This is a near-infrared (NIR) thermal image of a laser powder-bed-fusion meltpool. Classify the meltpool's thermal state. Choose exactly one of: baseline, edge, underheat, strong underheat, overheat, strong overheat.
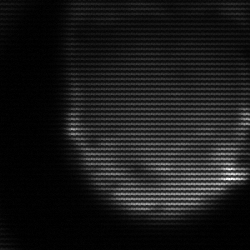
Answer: edge